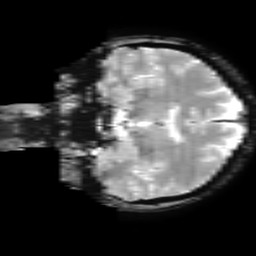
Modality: T2starw
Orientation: coronal
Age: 34
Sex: female
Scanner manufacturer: ge
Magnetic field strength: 3 T
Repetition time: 0.65 s
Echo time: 0.02 s